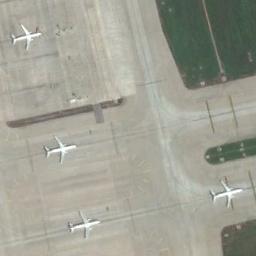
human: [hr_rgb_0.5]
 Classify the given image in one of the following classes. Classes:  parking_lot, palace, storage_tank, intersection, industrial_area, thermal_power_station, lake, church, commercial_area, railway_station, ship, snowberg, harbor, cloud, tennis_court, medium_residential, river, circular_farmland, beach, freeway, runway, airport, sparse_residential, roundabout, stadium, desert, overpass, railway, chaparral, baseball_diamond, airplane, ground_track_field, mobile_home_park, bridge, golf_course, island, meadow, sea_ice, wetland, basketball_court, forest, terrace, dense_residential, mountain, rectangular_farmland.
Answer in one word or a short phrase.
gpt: airplane